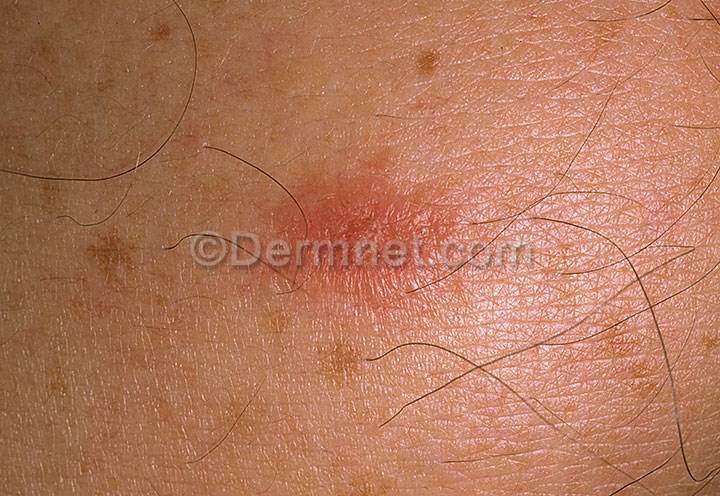
Disease: Psoriasis pictures Lichen Planus and related diseases